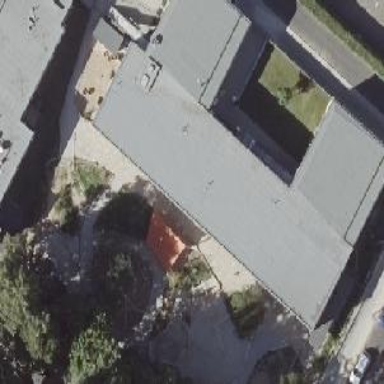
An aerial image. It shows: Kindergarten.